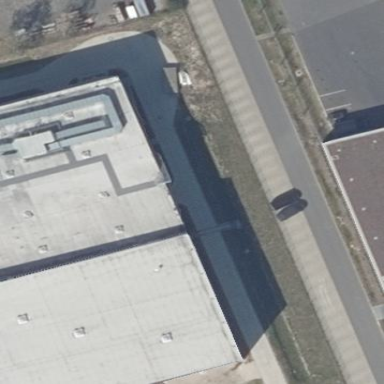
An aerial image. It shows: Industrial building.